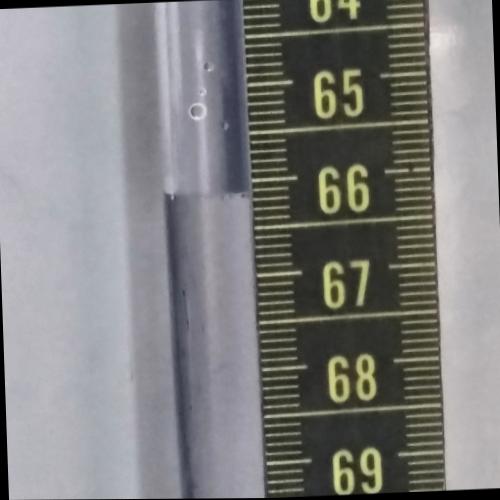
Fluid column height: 66.1 cm